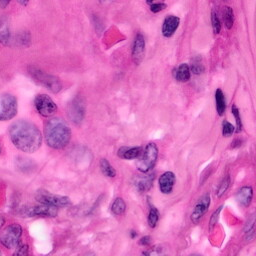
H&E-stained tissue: Pancreatic